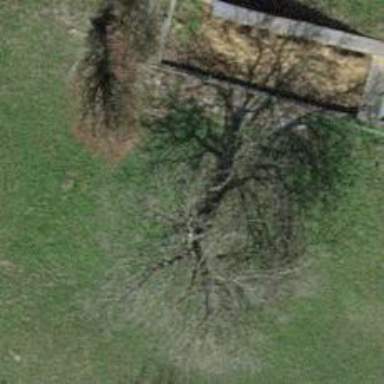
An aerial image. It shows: Urban tree adds touch of nature to the surroundings.